Field crop: maize
Growth stage: 2
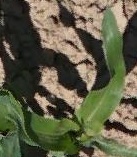
Species: maize